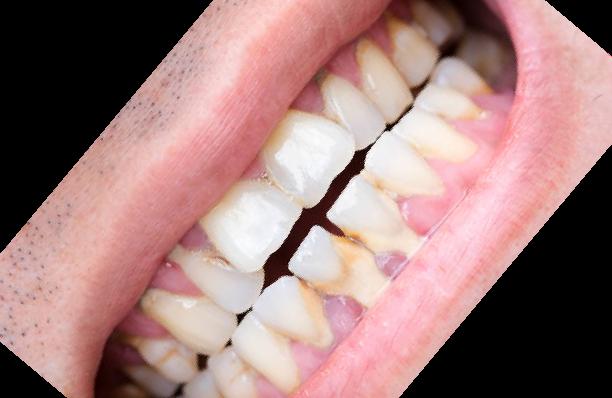
Condition: Calculus